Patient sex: M
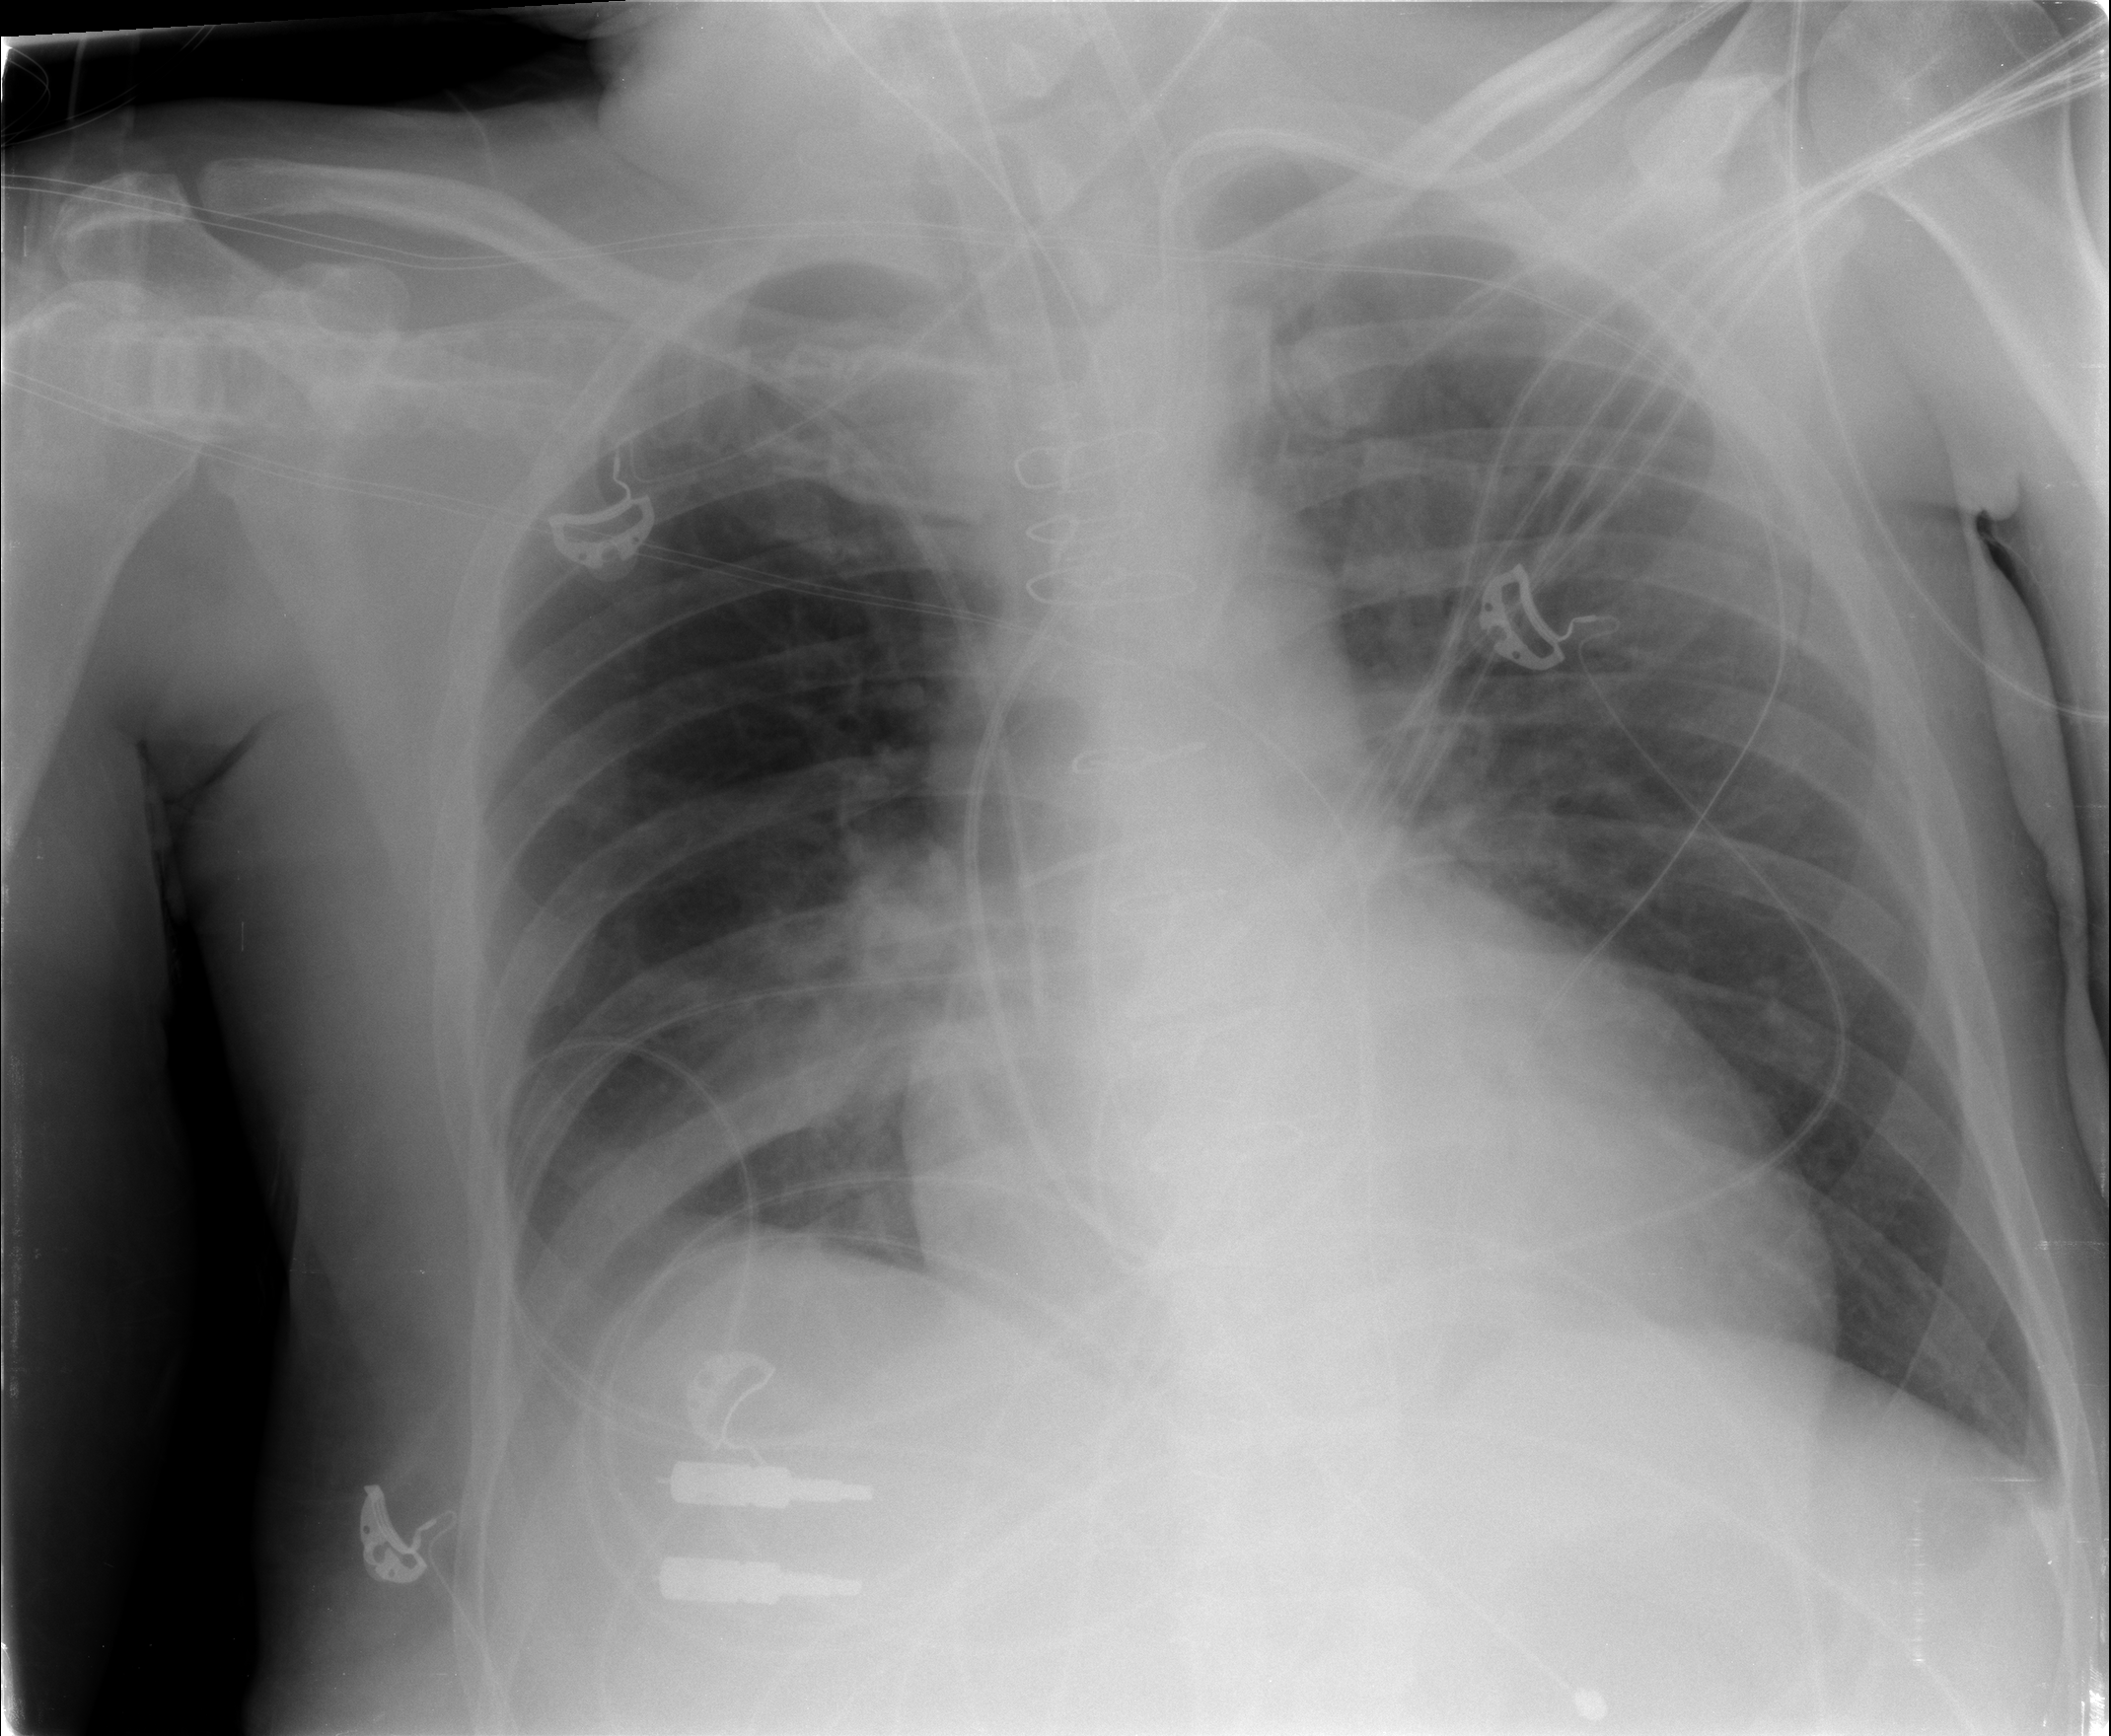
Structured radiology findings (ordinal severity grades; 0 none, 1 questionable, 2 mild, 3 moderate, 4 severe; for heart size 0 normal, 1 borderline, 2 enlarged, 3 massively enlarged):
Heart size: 0
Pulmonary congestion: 0
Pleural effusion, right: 2
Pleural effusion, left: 0
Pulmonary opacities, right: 0
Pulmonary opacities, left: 0
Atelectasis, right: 2
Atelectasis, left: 0